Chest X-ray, PA view. Patient: 21 years old, sex M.
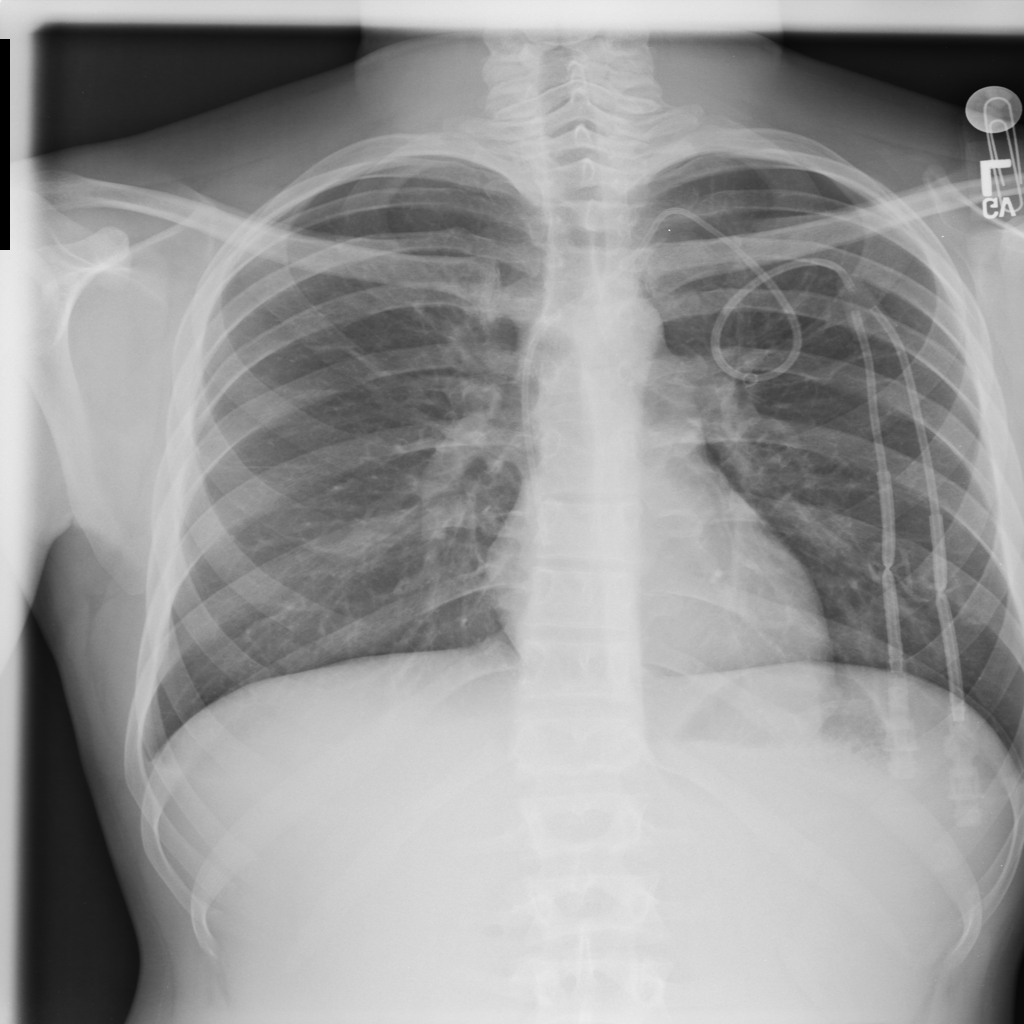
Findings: No Finding